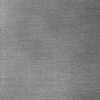
Atmospheric dust classification: dusty